Question: I am trying to round the corners on my UIImageView in tableViewCells, however, for some reason, they are clipped. I have tried this:
'''
cell.characterThumbnail.layer.masksToBounds = true
cell.characterThumbnail.layer.cornerRadius = 15
'''
and this is the result I get:

If I use the debug 3D viewer I get the frame is larger than I've set (I want 84 * 84 but it shows 84 * 110). Shown here:
<URL>
Why are there different sizes? And why are the rounded corners clipped? I have to point out that the image in the UIImageView is downloaded from an URL for each thumbnail.
Any help on this matter is much appreciated. It has bugged me for a week lol.
P.S. I forgot to mention that I've read almost every single "rounded corner" question here on SO and elsewhere on the internet, but no mention of clipped corners. Also, I have thought about rounding the actual image before displaying it in the UIImageView, but that makes the tableView scrolling jerky.
Edit: Whole project at <URL>
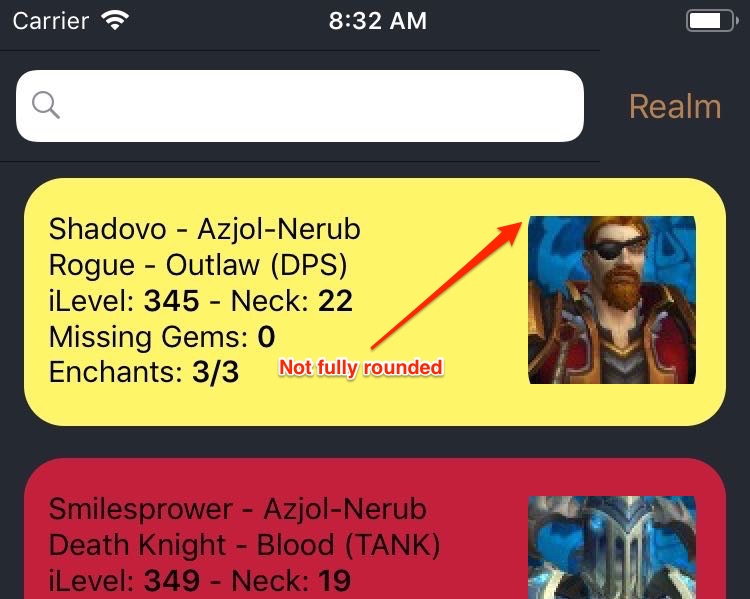
Answer: It is all due to constraints. All I needed was to get rid of the "Leading Space to: Superview" and "Bottom View to: Superview" constraints I had set up and add an "Align Center Y to: Superview" and that sorted it. Thanks to everyone for responses and suggestions!